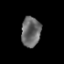
Tissue: prostate
Cell type: Epithelial cells
Senescence score: 0.3456
Nuclear area (px): 564
Mean DAPI intensity: 104.879